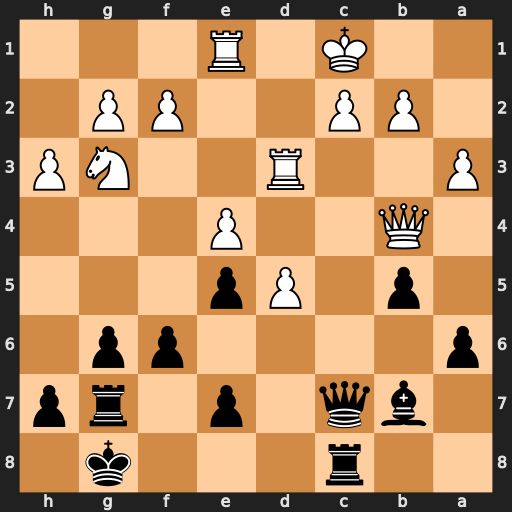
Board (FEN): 2r3k1/1bq1p1rp/p4pp1/1p1Pp3/1Q2P3/P2R2NP/1PP2PP1/2K1R3
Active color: b
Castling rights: -
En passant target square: -
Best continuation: Qxc2#